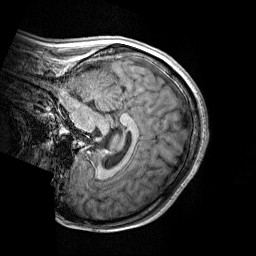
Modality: T1w
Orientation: sagittal
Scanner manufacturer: siemens
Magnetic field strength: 3 T
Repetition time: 2.2 s
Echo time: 0.00244 s